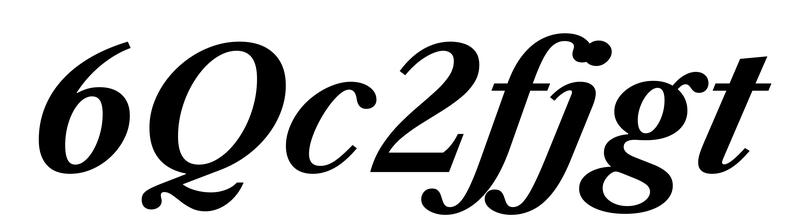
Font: LibreCaslonText-Italic_Bold_Italic